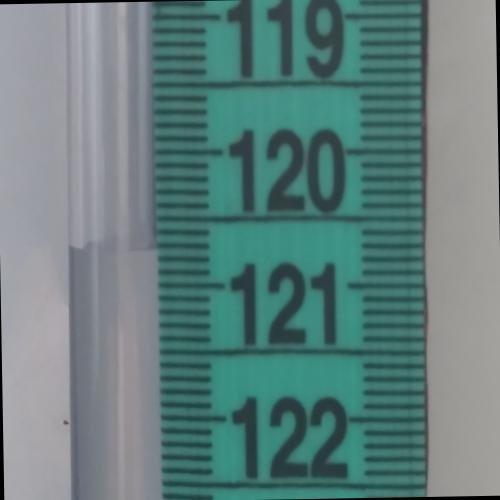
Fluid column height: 120.7 cm